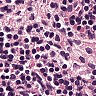
Metastatic tissue present: no